Interaction volume radius: 10 \u00c5
Interaction volume height: 35 \u00c5
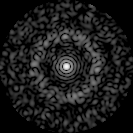
Disorder parameter: 0.8442